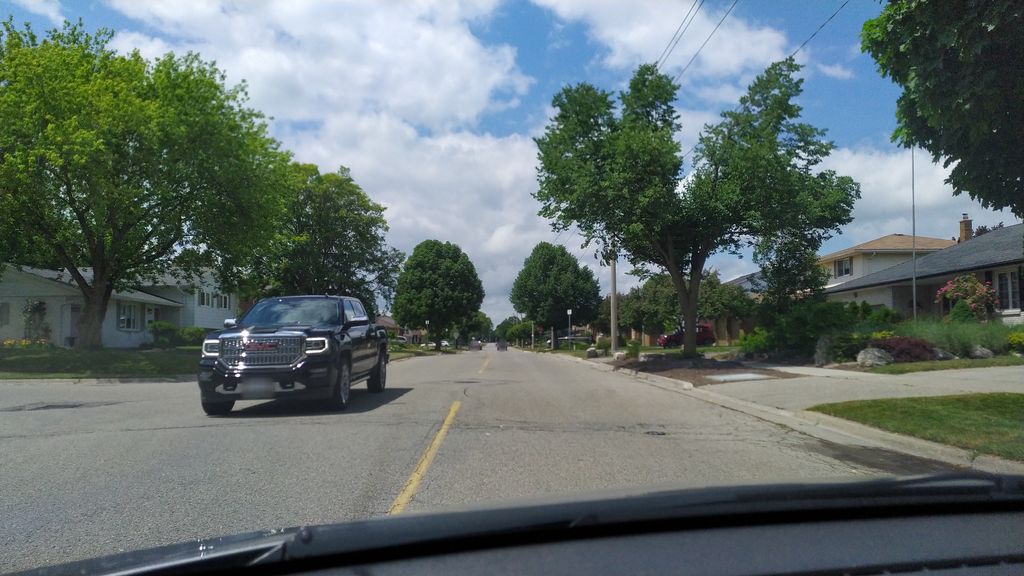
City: kitchener-waterloo